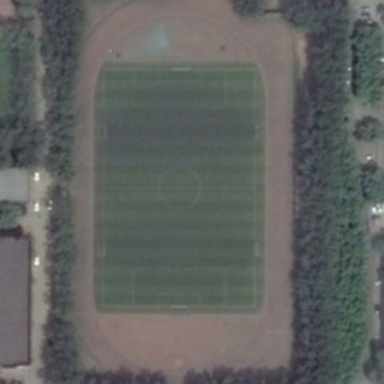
The playground consists of a red track and a green football field .